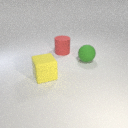
large red rubber cylinder behind large green rubber sphere